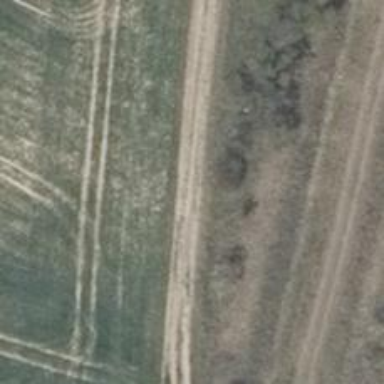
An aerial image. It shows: Grass track with grade4 surface.